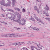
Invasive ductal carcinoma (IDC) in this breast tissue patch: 1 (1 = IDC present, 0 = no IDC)